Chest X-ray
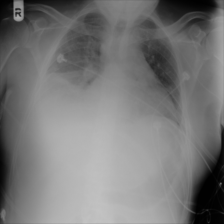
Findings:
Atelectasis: positive
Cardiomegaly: negative
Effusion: negative
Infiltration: negative
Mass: negative
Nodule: negative
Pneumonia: negative
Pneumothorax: negative
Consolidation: negative
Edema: negative
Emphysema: negative
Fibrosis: negative
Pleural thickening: negative
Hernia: negative